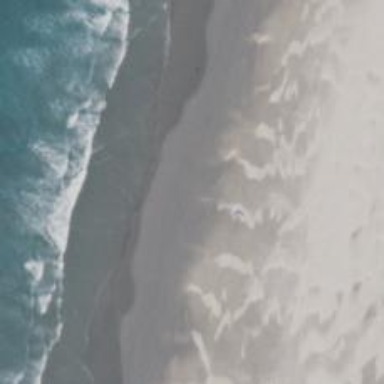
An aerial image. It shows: Scenic beach with natural beauty.